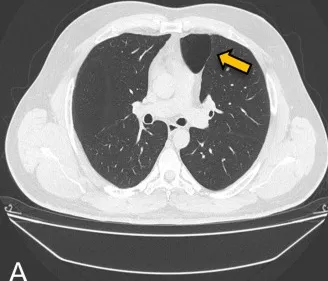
(A-B) Dilatation of the aerial homogenous space and a well-defined anterior left pericardiac level of 4.6 cm x 4.4 cm x 3.5 cm dimensions of thin wall, with a 1 mm thickness (yellow arrow).
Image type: radiology (ct)